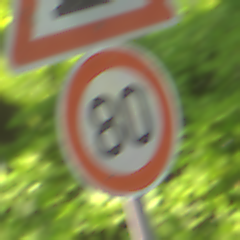
Verkehrszeichen: Geschwindigkeit80
Zusatzzeichen oben: UnebeneFahrbahn
Umgebung: Outdoor, RoadRail
Tageszeit: MorningAfternoon
Wetter: Clear
Licht: Natural
Jahreszeit: NotSpecified
Kontrast: LowContrast